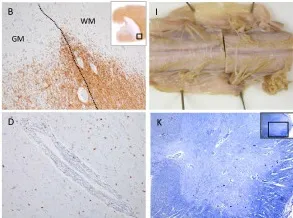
Neuropathological features of concurrent MS and ALS. PLP staining of leukocortical plaque in A (inlay) demonstrating demyelination spanning grey and white matter , PG-M1 staining showing macrophage infiltration.
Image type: pathology (immunostaining)